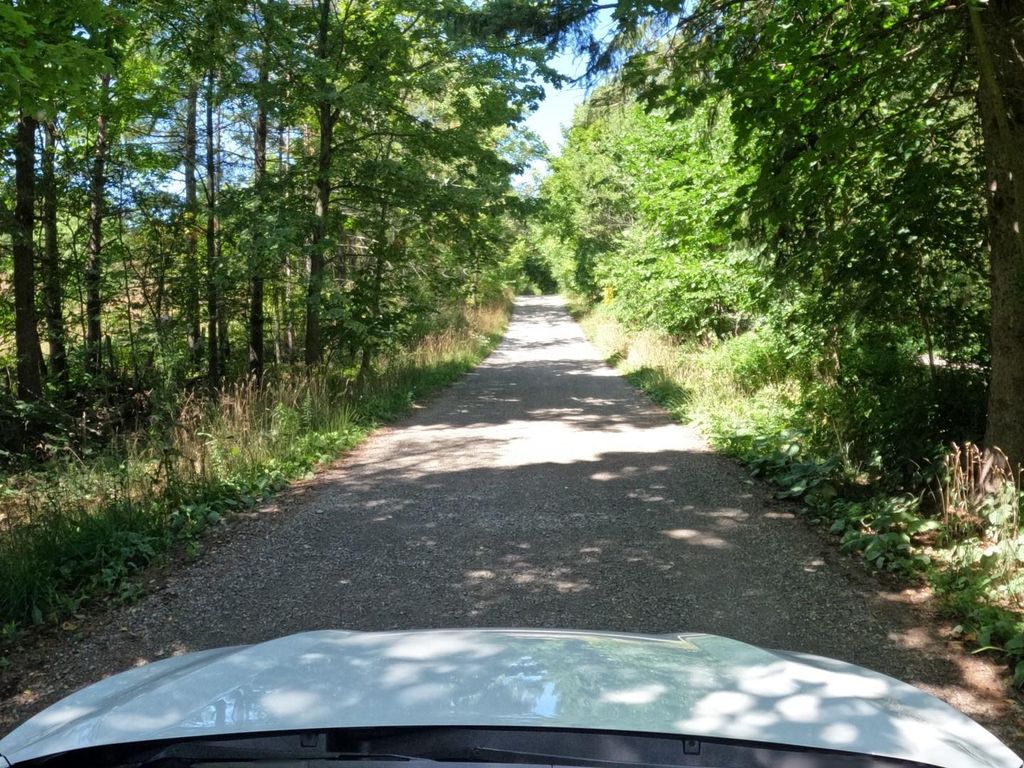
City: kitchener-waterloo